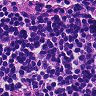
Metastatic tissue present: no